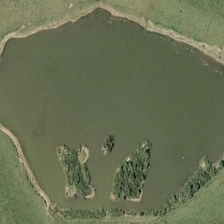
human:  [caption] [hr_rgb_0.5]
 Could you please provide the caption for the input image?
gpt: green meadows are around an irregular pond with three small islands in it .

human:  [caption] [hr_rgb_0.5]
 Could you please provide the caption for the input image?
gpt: green meadows are around an irregular pond with three small islands in it .

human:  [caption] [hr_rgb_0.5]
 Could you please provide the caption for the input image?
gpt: green meadows are around an irregular pond with three small islands in it .

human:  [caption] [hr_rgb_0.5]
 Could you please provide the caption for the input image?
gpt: green meadows are around an irregular pond with three small islands in it .

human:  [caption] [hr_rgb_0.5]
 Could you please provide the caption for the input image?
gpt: green meadows are around an irregular pond with three small islands in it .